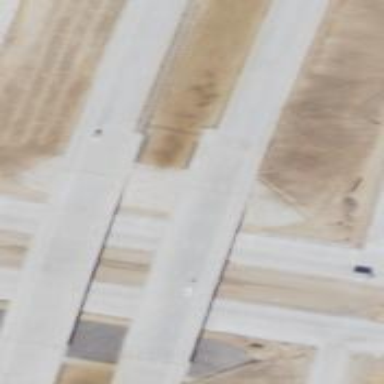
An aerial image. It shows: Motorway bridge.